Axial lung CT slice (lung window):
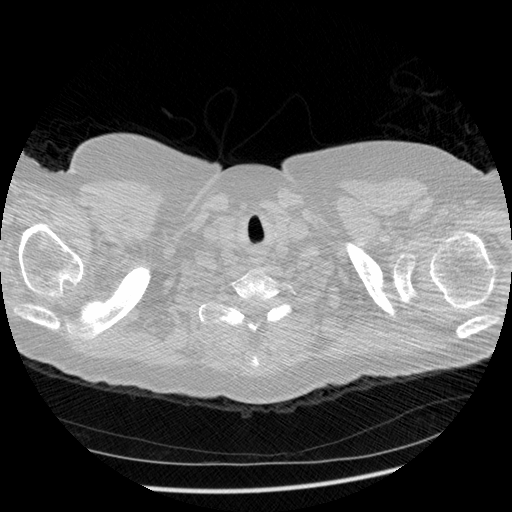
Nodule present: no